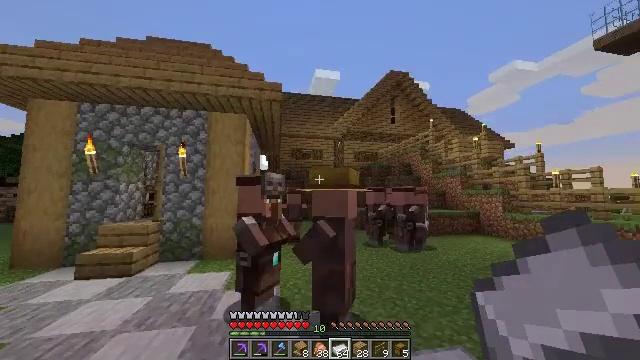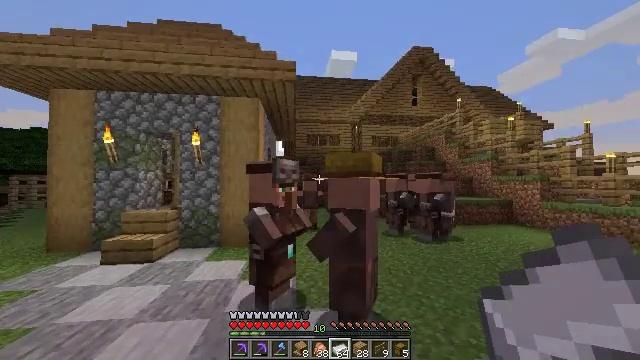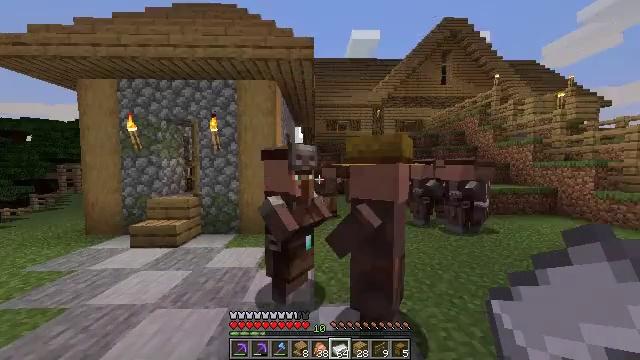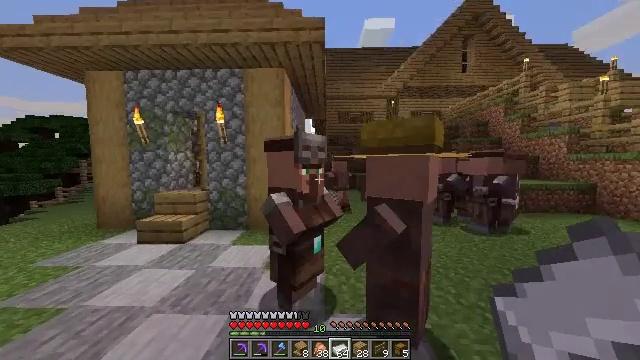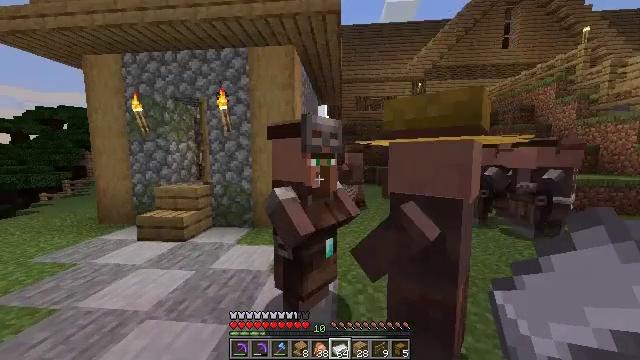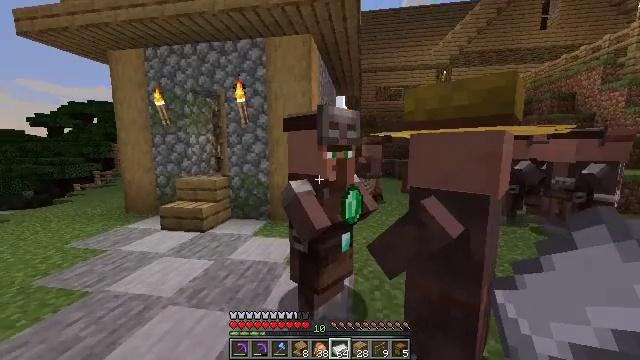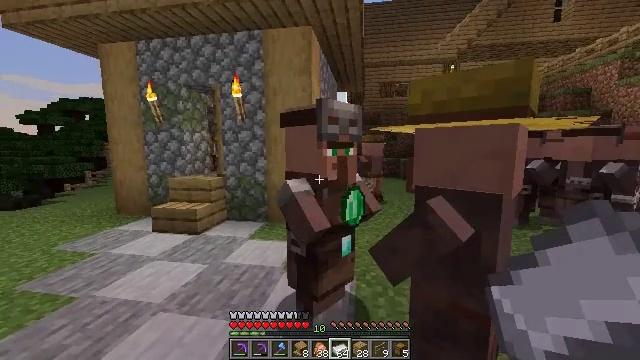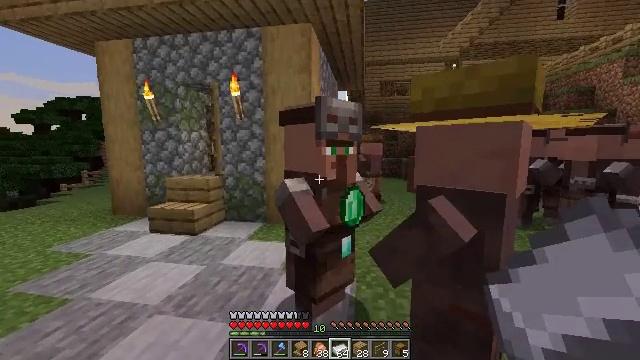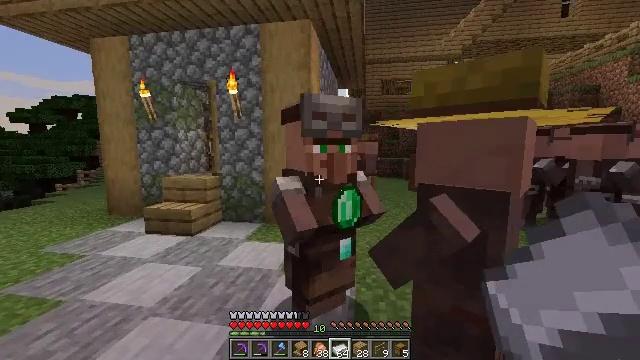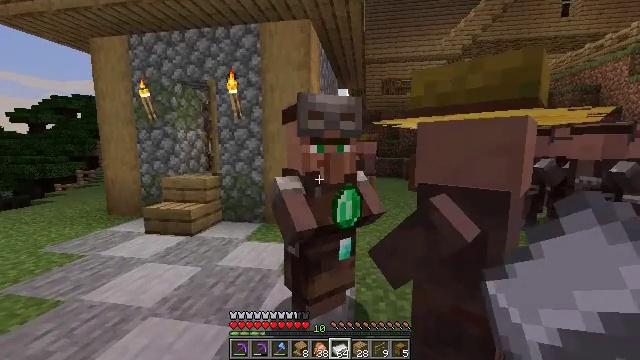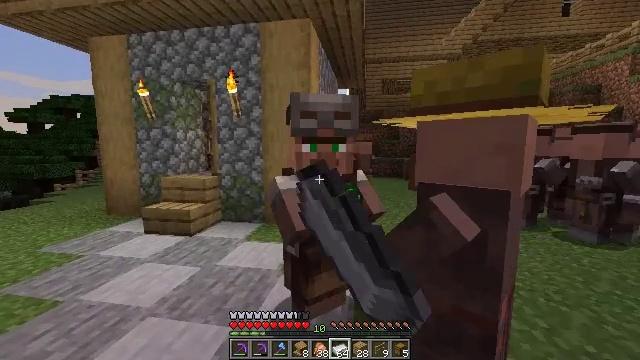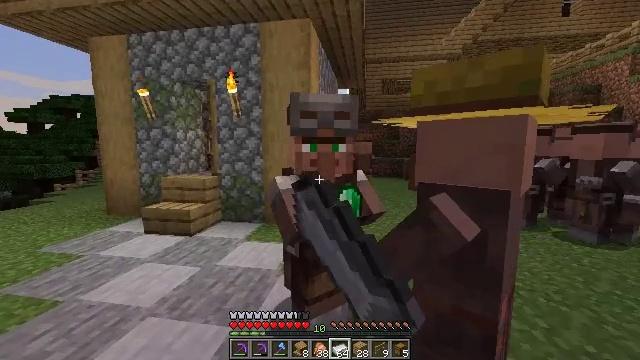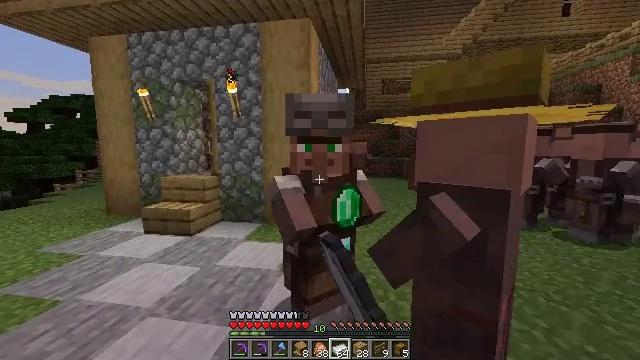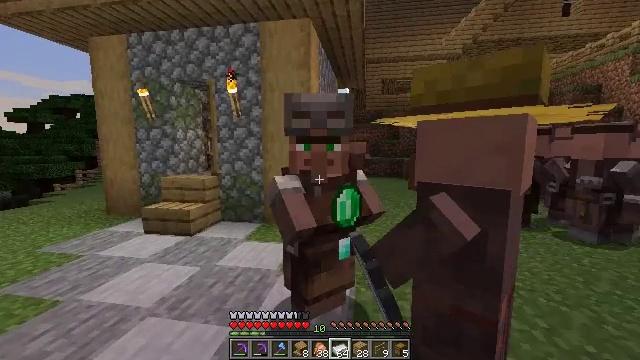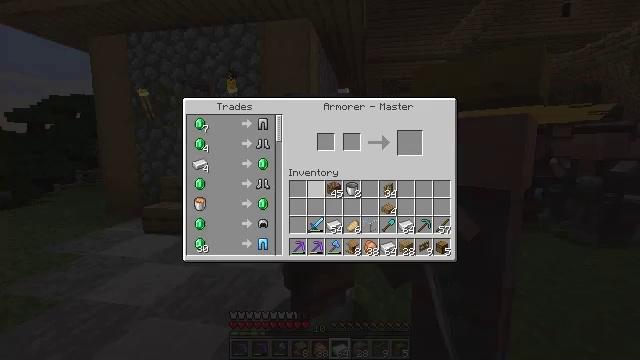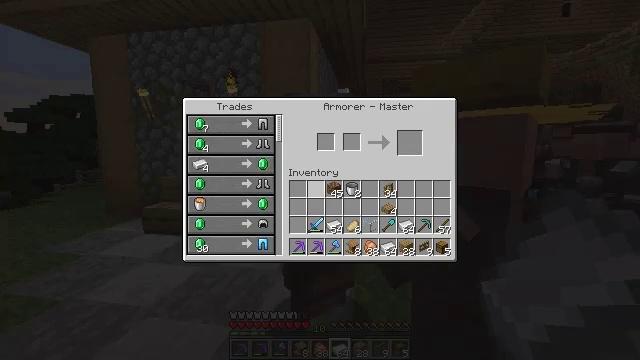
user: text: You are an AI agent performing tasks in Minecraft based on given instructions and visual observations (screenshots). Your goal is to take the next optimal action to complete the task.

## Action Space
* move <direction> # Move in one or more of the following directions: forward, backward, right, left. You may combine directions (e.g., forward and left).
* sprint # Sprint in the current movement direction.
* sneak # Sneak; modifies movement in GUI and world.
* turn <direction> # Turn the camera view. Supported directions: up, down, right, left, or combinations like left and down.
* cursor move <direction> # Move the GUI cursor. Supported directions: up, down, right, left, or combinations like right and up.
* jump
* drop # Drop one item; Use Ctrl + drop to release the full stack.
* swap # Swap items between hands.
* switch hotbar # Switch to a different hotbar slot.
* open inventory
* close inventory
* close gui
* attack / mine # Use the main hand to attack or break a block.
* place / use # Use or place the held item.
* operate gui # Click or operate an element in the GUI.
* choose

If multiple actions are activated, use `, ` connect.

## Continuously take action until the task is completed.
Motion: motion action
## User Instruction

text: Get an emerald by using the crafting table.
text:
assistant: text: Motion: move forward, turn left and down, jump
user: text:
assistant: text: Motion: move forward, turn left and down, jump
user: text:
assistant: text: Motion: turn left and down
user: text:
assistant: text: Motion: turn left and down
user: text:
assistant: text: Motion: turn left and down
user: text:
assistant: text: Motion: no_op
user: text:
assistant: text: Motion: no_op
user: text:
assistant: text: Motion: no_op
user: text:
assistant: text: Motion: use / place
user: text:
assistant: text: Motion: use / place
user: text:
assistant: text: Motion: use / place
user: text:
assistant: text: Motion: use / place
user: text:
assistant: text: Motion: no_op
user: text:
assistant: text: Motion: open gui
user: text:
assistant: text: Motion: no_op
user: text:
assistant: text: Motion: no_op
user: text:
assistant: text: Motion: no_op
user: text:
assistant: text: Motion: no_op
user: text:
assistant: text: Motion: no_op
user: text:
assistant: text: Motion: no_op
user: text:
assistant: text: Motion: no_op
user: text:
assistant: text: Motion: cursor move left and up
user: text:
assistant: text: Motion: cursor move left and up
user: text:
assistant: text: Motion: no_op
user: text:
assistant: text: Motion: cursor move left
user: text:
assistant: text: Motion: cursor move left
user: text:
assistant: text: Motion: no_op
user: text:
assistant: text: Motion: no_op
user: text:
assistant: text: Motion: operate gui
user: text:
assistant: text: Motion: operate gui